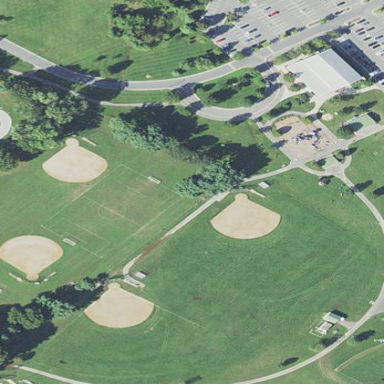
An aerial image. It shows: Grassy baseball pitch for leisure sports.